Aerial crown-view tile of a tropical tree (Barro Colorado Island, Panama), acquired 20250317:
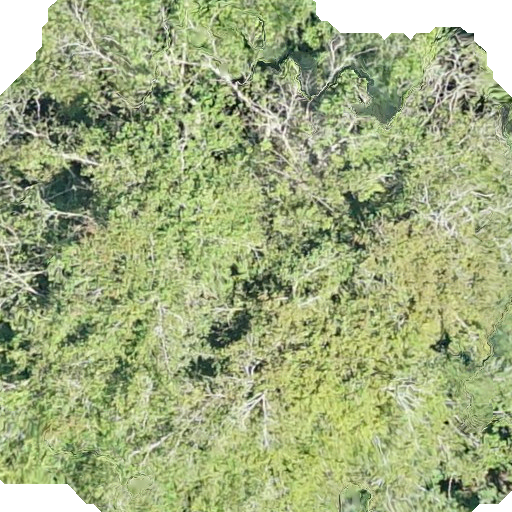
Species: Hura crepitans
GBIF accepted scientific name: Hura crepitans
Crown area: 464.433 m²